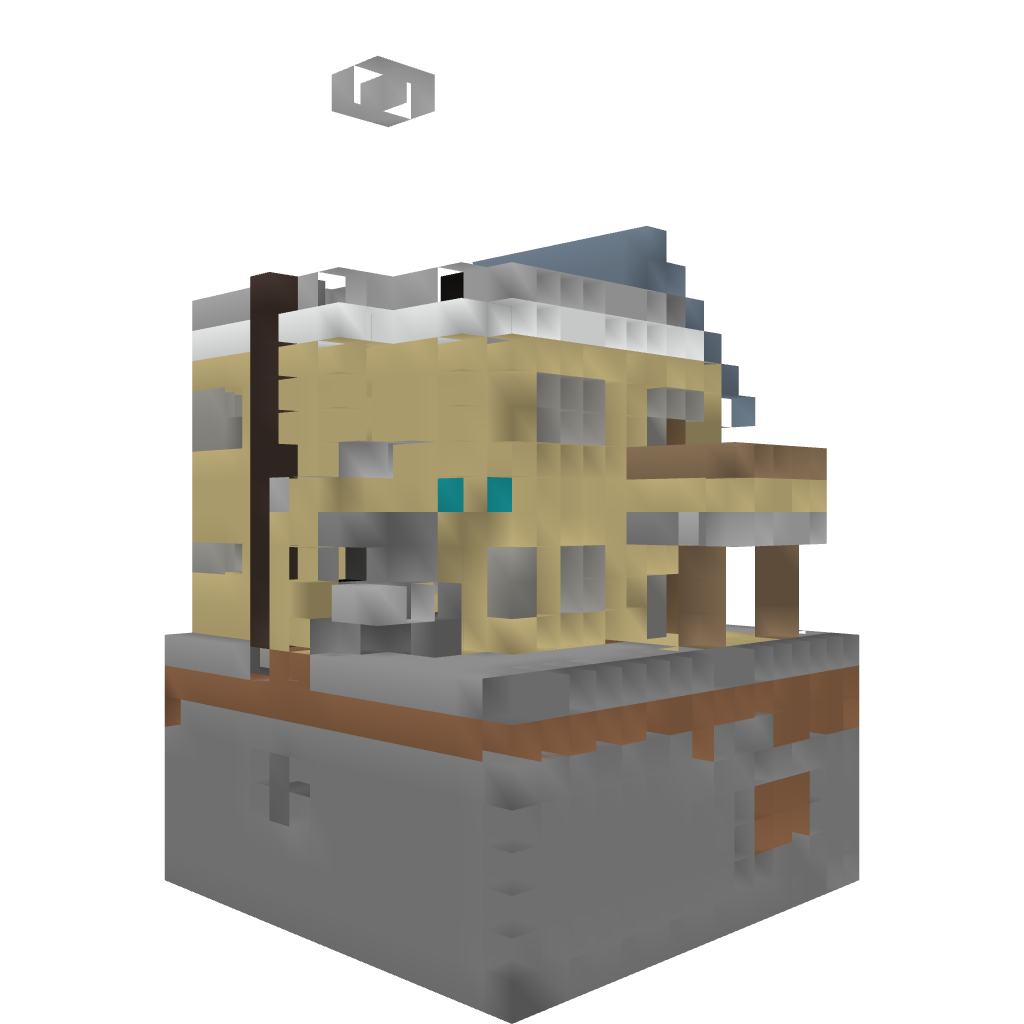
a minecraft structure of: A Schwoerer Haus Building